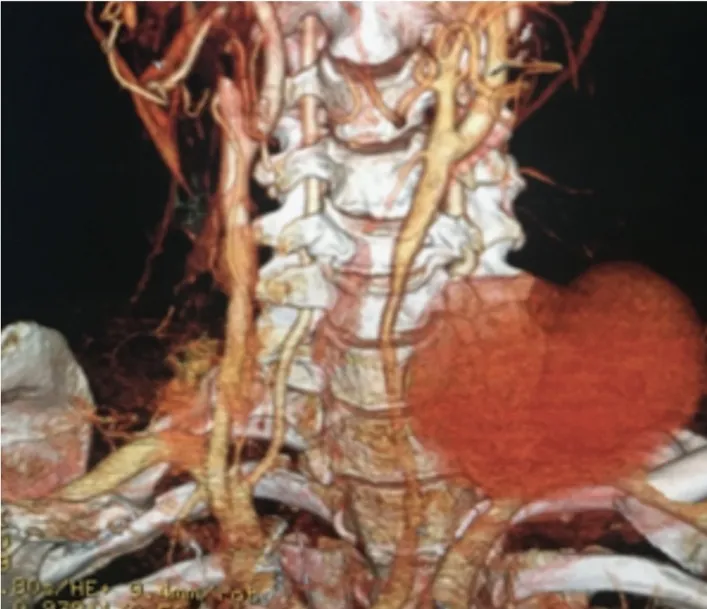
C: 3D Reconstruction of the mycotic pseudoaneurysm.
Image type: radiology (ct)